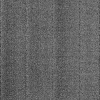
Atmospheric dust classification: dusty